Question: I am trying to add attachement to one service.
This taken from documentation:

I wonder if an entity can be added in indy as if it could be done in for example Java:
'''
postRequest.setHeader("X-Atlassian-Token","nocheck");
MultipartEntity entity = new MultipartEntity();
entity.addPart("file", new FileBody(fileUpload));
postRequest.setEntity(entity);
HttpResponse response = httpClient.execute(postRequest);
'''
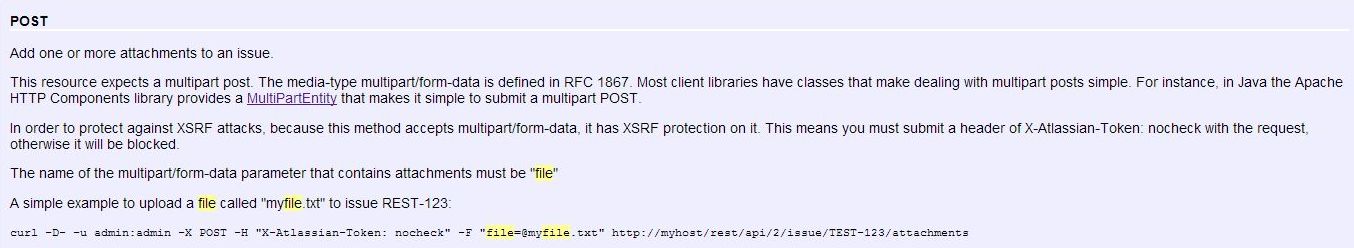
Answer: Found it:
'''
uses IdMultipartFormData
...
Stream: TIdMultipartFormDataStream;
'''
For this particular problem with Jira REST API, solution would be something like:
Posting against URL: BASE_URL+/rest/api/2/issue/{issueIdOrKey}/attachments
'''
try
lHTTP.Request.CustomHeaders.AddValue('X-Atlassian-Token', 'nocheck');
FileSize := lHTTP.Response.ContentLength;
FileStrm := TFileStream.Create(AFile, fmOpenRead or fmShareDenyWrite);
try
if FileSize < FileStrm.Size then
begin
FileStrm.Position := FileSize;
Stream := TIdMultipartFormDataStream.Create;
try
Stream.AddFile('file', AFile);
with lHTTP do
begin
with Request do
begin
ContentRangeStart := FileSize + 1;
ContentRangeEnd := FileStrm.Size;
end;
Post(self.BASE_URL + SEND_ATTACHEMENT_TO_AN_ISSUE_URL +
IntToStr(IssueID) + '/attachments', Stream);
Result := true;
end;
finally
Stream.Free;
end;
end;
finally
FileStrm.Free;
end;
except
Result := false;
end;
'''
Note: After that one should not forget to change back the headers and to change the "Content Type" to the one that is needed for future requests